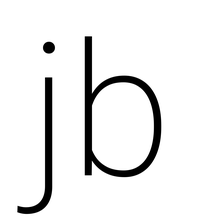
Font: Roboto_ExtraLight